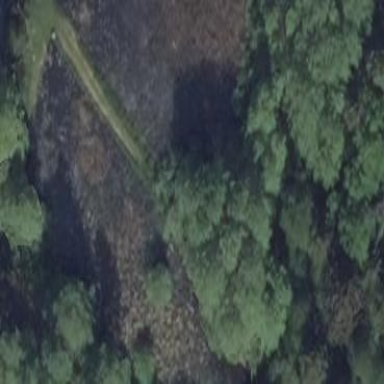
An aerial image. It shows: Reedbed wetland area.